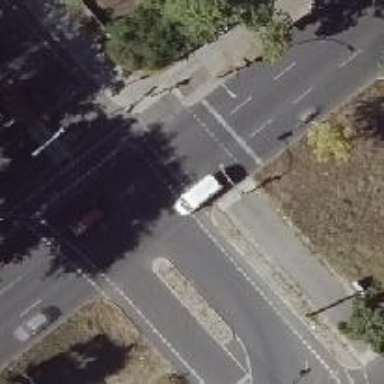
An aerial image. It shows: Road crossing with traffic signals.